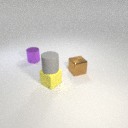
small gray rubber cylinder above small yellow rubber cube